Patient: sex F, age 61
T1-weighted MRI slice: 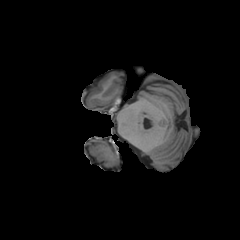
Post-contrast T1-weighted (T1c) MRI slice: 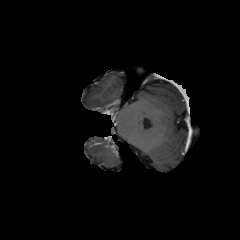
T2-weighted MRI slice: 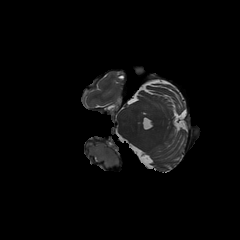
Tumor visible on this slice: yes
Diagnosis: Glioblastoma, IDH-wildtype
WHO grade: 4